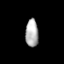
Tissue: prostate
Cell type: T cells
Senescence score: 0.6909
Nuclear area (px): 347
Mean DAPI intensity: 176.052